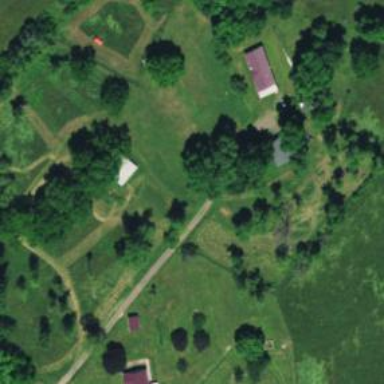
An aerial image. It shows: Driveway.